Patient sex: M
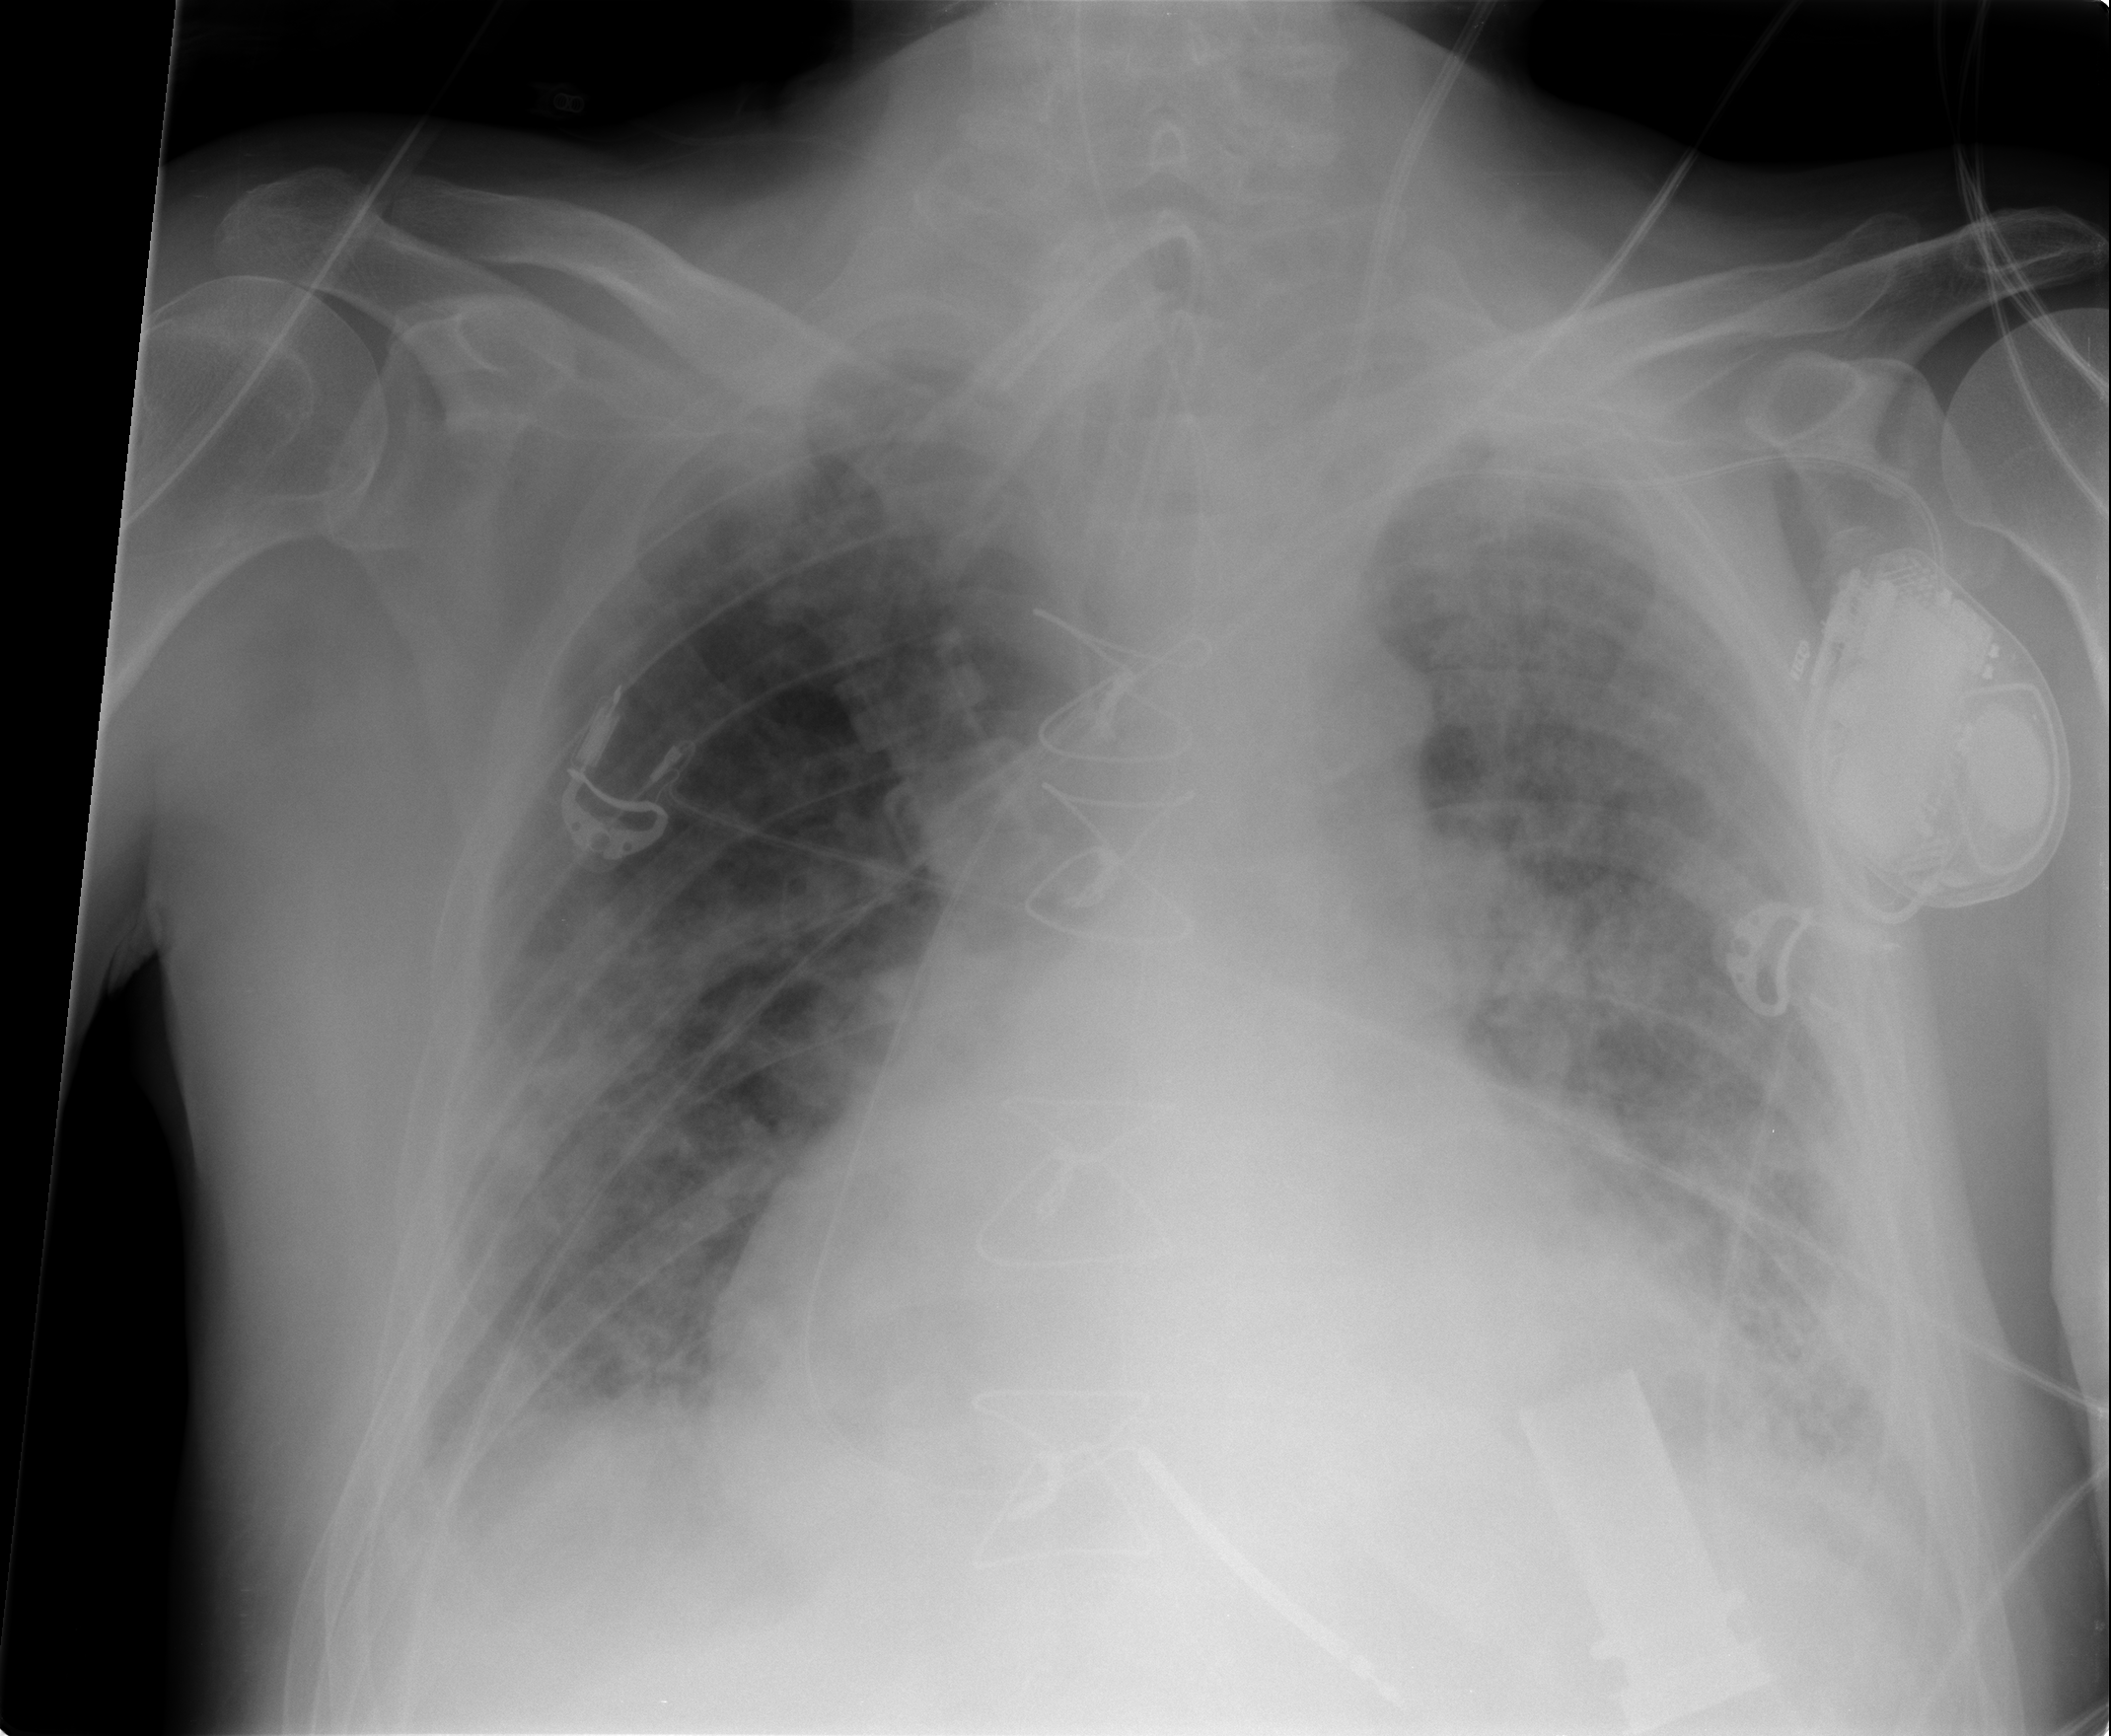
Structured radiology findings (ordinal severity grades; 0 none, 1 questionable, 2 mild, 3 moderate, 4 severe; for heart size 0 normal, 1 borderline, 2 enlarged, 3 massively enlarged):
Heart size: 3
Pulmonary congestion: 3
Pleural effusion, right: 2
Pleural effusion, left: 2
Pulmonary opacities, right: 3
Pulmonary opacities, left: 3
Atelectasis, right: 2
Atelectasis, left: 2